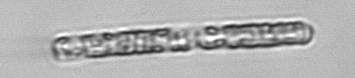
Label: Dactyliosolen_fragilissimus